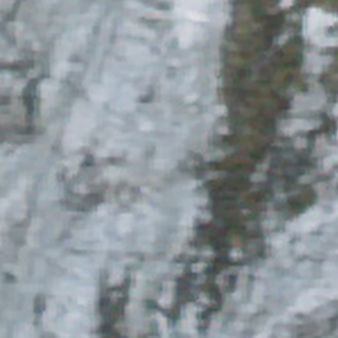
Label: other